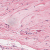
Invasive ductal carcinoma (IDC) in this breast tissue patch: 0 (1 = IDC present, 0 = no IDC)